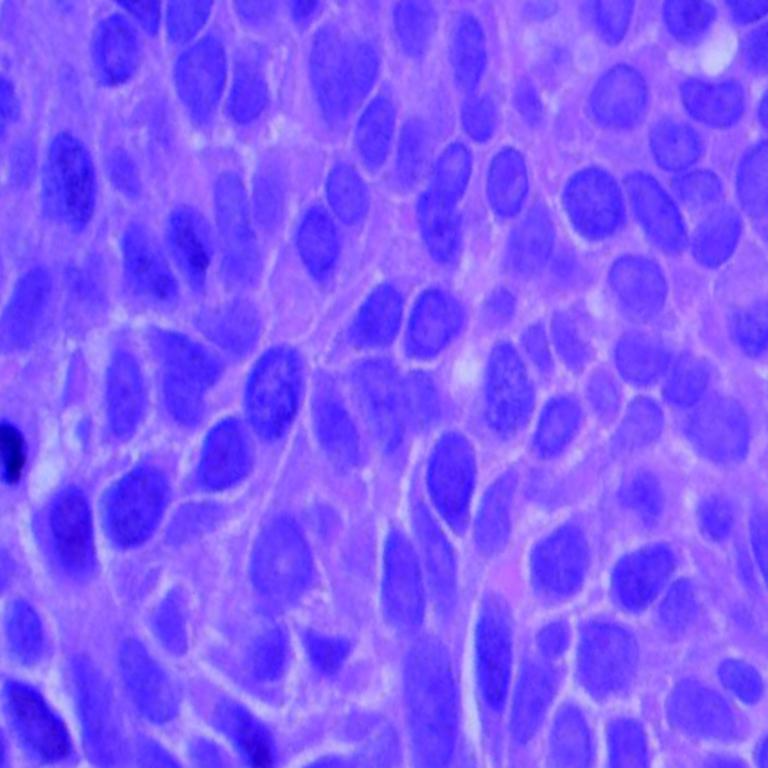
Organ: lung
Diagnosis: squamous carcinomas